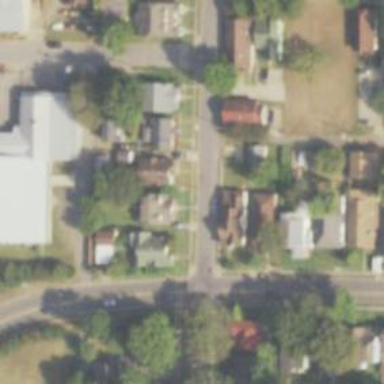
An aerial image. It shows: Alley classified as service road.